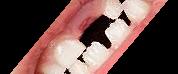
Condition: hypodontia